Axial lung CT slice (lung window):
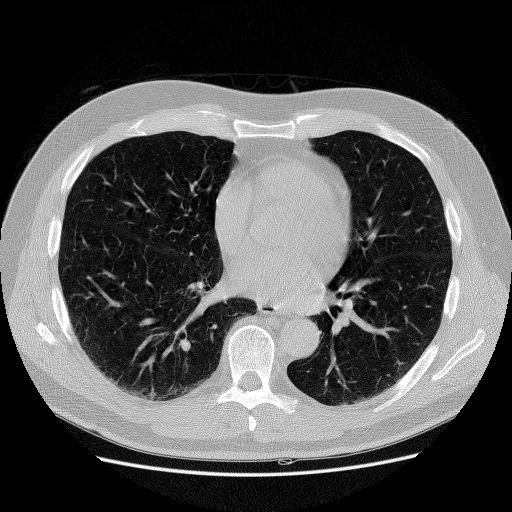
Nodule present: no